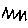
Label: zigzag